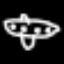
Label: airplane